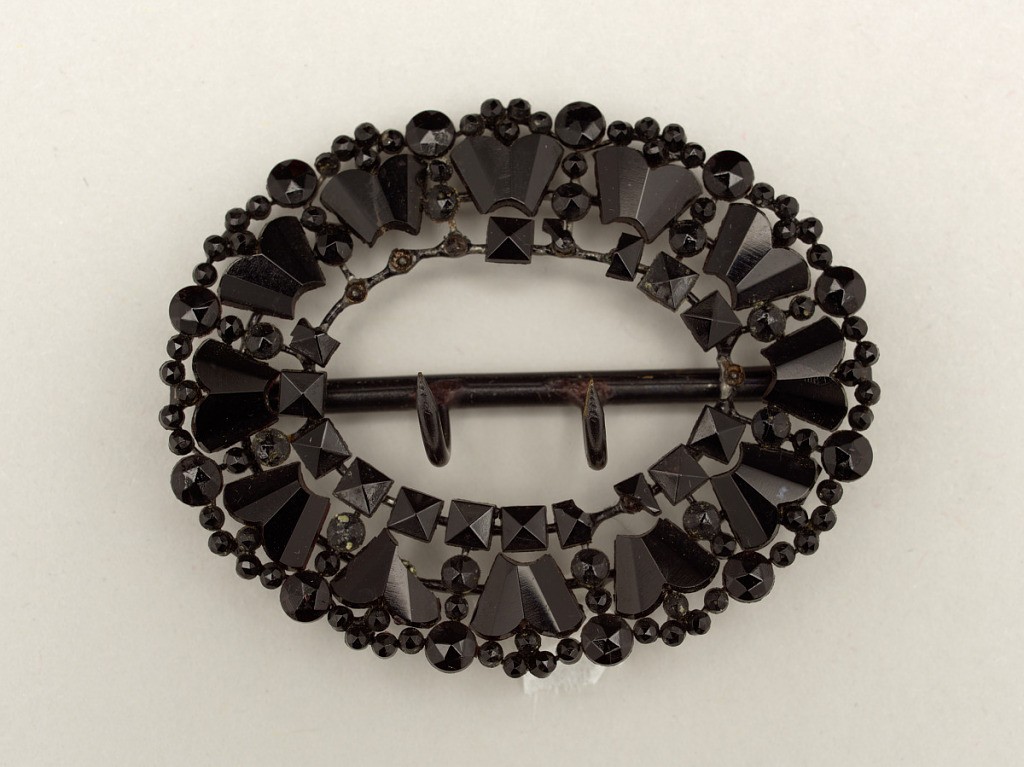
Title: ornaments [3]
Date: late 19th century
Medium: jet
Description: /-c /: u-shaped pins - /-d /: buckle  /-h /: hair ornament of jet-tipped wires